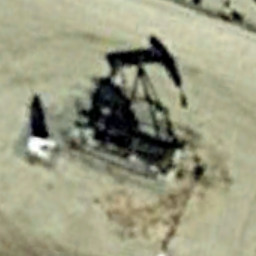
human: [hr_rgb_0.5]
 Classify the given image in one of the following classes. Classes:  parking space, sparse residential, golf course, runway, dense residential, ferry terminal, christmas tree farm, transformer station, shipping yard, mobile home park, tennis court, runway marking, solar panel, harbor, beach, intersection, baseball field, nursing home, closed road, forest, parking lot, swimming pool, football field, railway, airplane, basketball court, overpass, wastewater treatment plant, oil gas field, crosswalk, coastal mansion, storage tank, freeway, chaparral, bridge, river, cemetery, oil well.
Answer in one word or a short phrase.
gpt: oil well